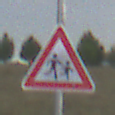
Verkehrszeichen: KinderLinks
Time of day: Night
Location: Outdoor (Nature)
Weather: Overcast
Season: NotSpecified
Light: Artificial